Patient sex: F
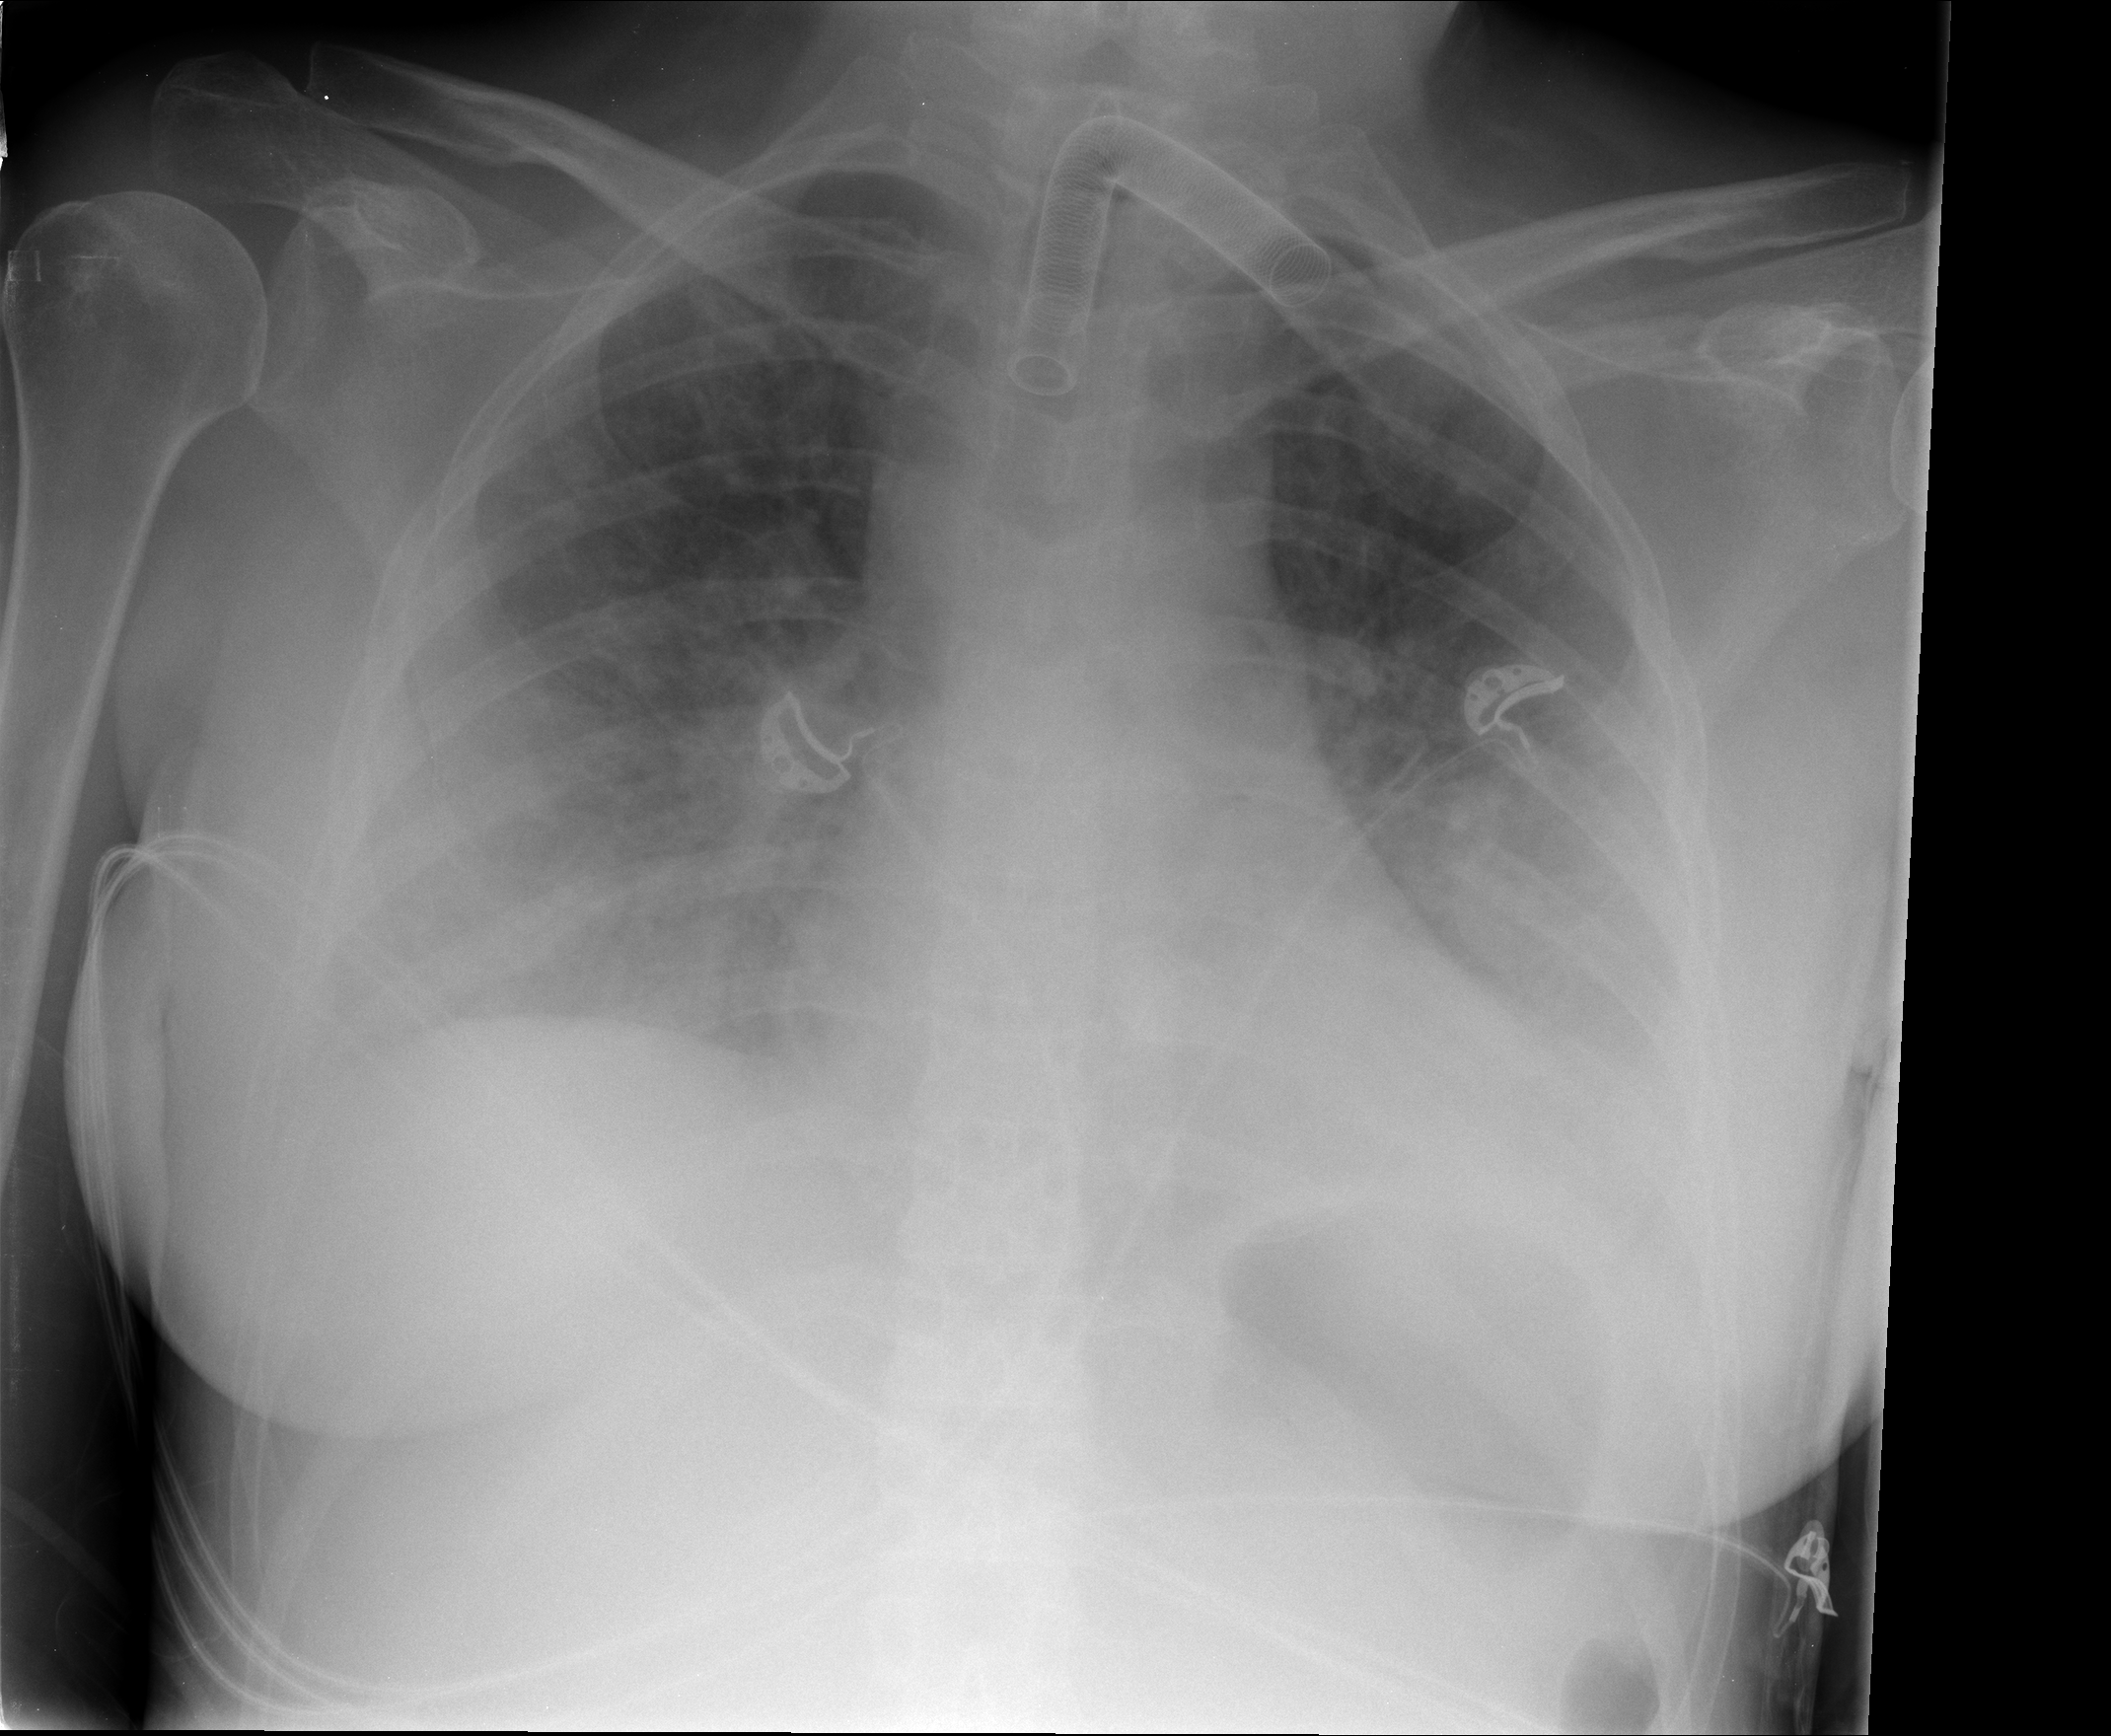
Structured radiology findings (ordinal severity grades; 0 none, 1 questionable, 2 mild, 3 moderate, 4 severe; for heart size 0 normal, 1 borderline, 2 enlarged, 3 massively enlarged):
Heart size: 1
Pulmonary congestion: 2
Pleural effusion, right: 3
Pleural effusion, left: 3
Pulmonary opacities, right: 3
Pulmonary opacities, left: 2
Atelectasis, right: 2
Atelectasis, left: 2